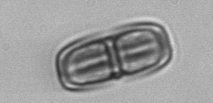
Label: Ephemera